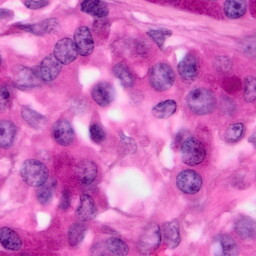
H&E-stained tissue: Pancreatic